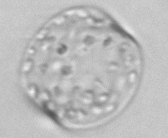
Label: Lauderia_annulata